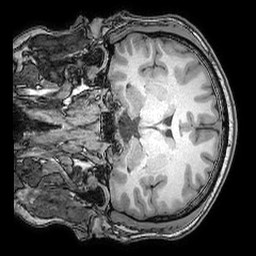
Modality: T1w
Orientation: coronal
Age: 33
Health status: ill
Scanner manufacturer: philips
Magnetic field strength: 3 T
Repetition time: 0.007 s
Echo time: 0.003501 s